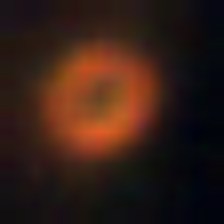
Taxon: NanoPlankton
Group: Other